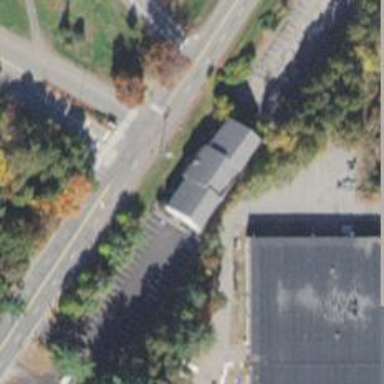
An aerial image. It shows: Veterinary facility.